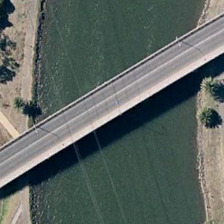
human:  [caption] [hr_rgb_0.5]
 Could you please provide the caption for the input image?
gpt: a bridge is on a river with several green trees in two sides of it .

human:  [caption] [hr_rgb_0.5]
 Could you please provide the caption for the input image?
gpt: a bridge is on a river with several green trees in two sides of it .

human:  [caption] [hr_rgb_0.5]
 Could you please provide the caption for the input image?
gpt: a bridge is on a river with several green trees in two sides of it .

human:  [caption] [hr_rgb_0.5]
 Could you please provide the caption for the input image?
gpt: a bridge is on a river with several green trees in two sides of it .

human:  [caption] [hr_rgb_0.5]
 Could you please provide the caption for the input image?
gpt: a bridge is on a river with several green trees in two sides of it .